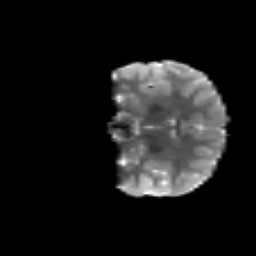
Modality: T2w
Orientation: coronal
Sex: male
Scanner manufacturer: siemens
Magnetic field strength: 3 T
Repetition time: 5 s
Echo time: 0.071 s